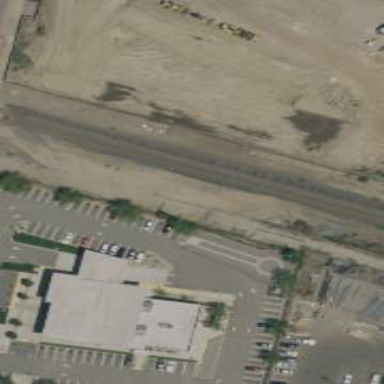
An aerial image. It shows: Railway siding with rails.